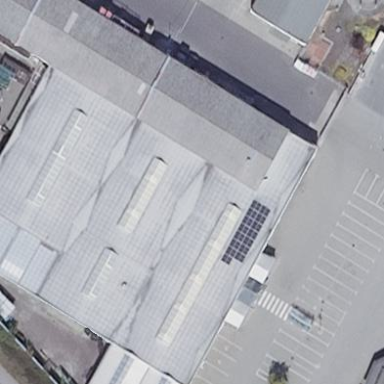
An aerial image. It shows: Retail building.